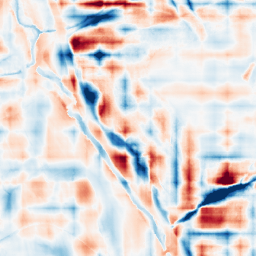
Category: wavelet
Decomposition family: wavelet_reverse_biorthogonal
Decomposition parameters: wavelet: rbio2.4
level: 5
Upsampling method: regularized
Upsampling parameters: scale: 2
lambda_reg: 0.01
Upsampling scale: 2